Question: I am stuck on one issue from last 1 day. I am using Adobe flex video display to play video for my site.
There is some converted video from MKV to MP4 using ffmpeg.
'''
ffmpeg -i Test.mkv -vcodec copy -acodec copy Test.mp4
'''
Now, i am trying to play that video from local it's working fine. But when i upload that video on server and trying to play video. Then it will not work with flex 'VideoDisplay' same will work in browser and HTML videoplayer and also works with JWPlayer.
Other mp4 video which are not converted works very fine. Only converted Videos are not working in only flex VideoDisplay.
I am Just playing using.
'''
<s:VideoDisplay id="videoDisp" autoPlay="false" autoDisplayFirstFrame="true" />
'''
And give path to 'videoDisplay' like:
'''
videoDisp.source = Video_path;
'''
My video file Video and Audio codec is as shown in below image:

Any help will be appreciate,
Thanks.
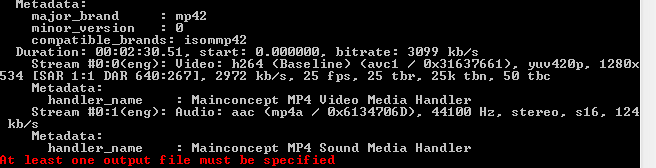
Answer: For my first tests, I saw an #2032 error, which is a stream error, and I think it's caused by the size of your video, because Flash player is trying to download the whole video before starting playing it, and I think there is a timeout or something like that which fire that error. So to avoid that, you can use <URL> to move metadata and offset information to the front of the file which will help to play it more quickly.
You can download that tool from <URL> for Win64.

Hope that can help.